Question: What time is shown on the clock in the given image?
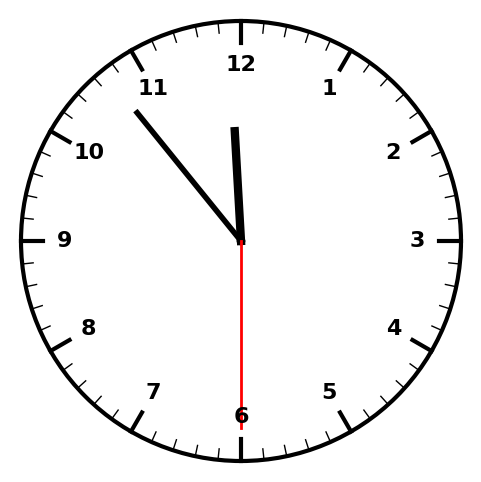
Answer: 11:53:30